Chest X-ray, PA view. Patient: 48 years old, sex M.
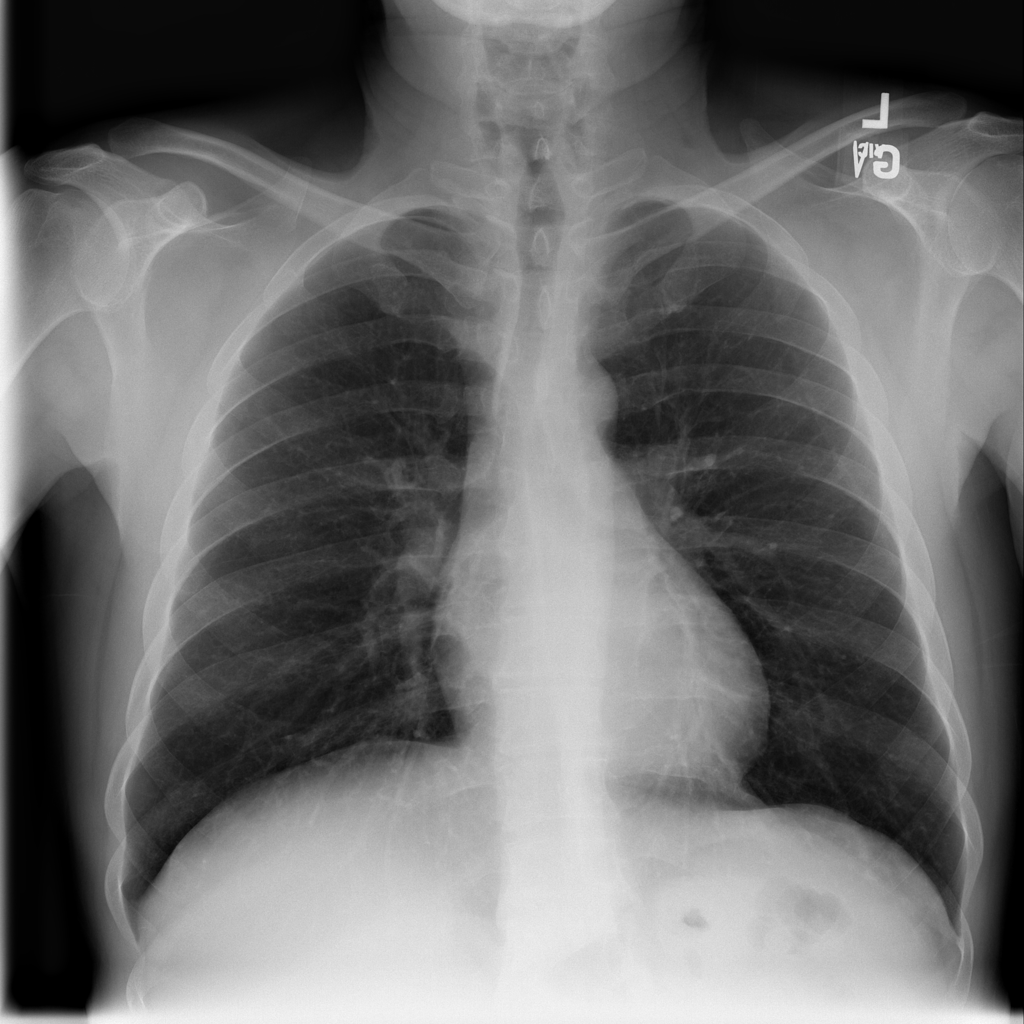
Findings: No Finding